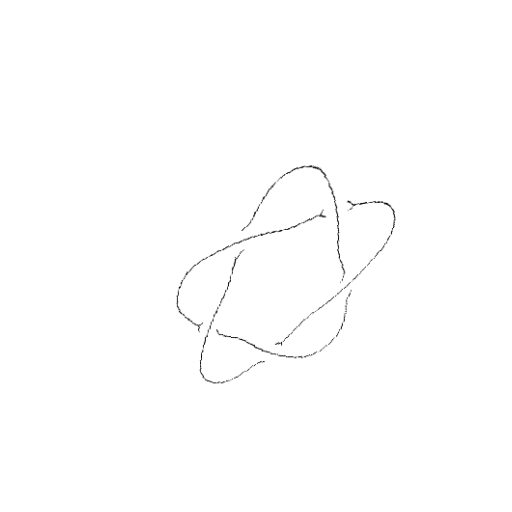
Crossing number: 5